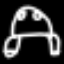
Label: frog